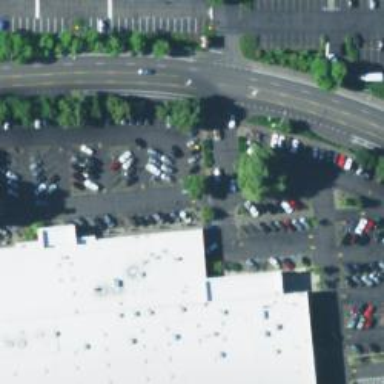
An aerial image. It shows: Parking space is available.